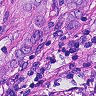
Metastatic tissue present: yes